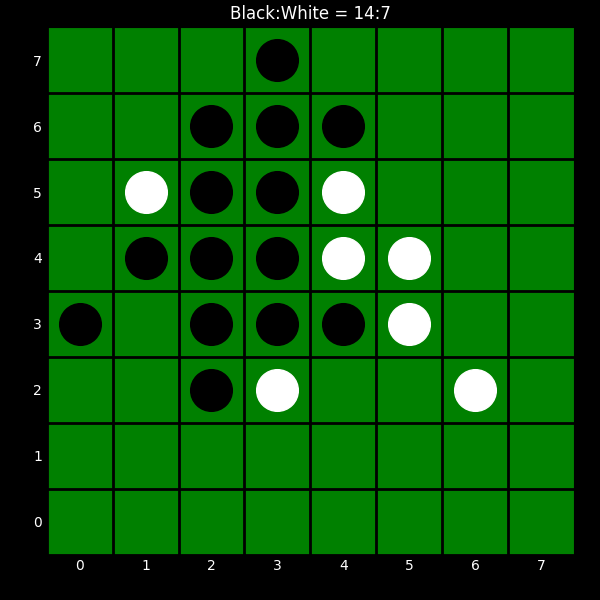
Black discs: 14
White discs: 7